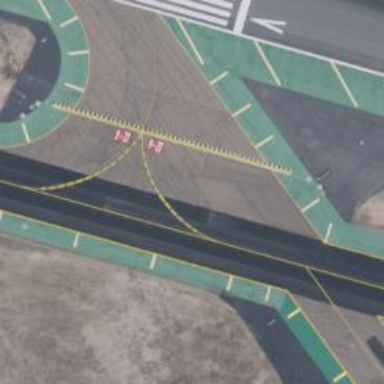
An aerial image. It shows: Image of taxiway at airport.